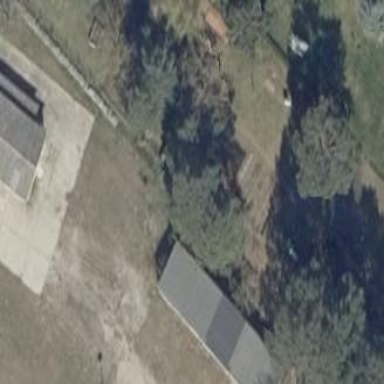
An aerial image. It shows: Shed building.